Interaction volume radius: 5 \u00c5
Interaction volume height: 10 \u00c5
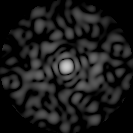
Disorder parameter: 0.8472